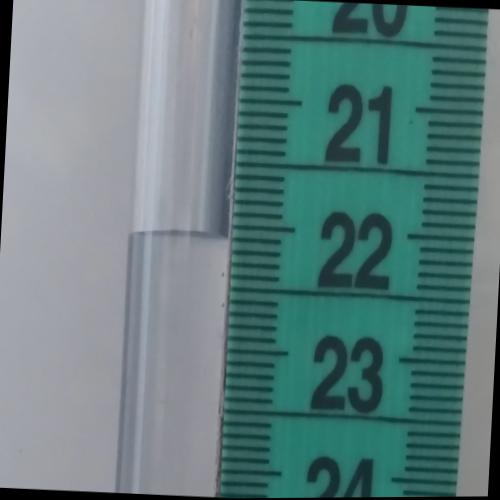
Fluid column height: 22.1 cm